Question:
if booking closed column values is equal or more than textbox1 text then the book button in gridview will be disabled for each gridview item whose booking closed time is greater and equal to textbox1 time ..
How to do that ?
M using VS 2008 and vb
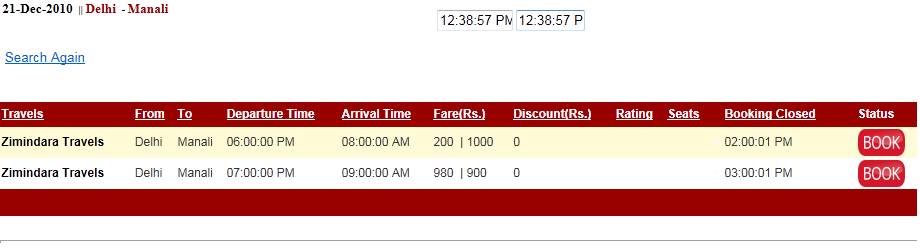
Answer: You should handle this issue in the rowbound event handler of the GridView.
Update #1
'''
protected void books_RowDataBound(object sender, GridViewRowEventArgs e) {
if(e.Row.RowType == DataControlRowType.DataRow) {
//Do this only if the textbox value is ....
Button btn = (( GridView )sender).FindControl("button");
btn.Enabled = false;
}
}
'''
Update #2
'''
Protected Sub books_RowDataBound(sender As Object, e As GridViewRowEventArgs)
If e.Row.RowType = DataControlRowType.DataRow Then
'Do this only if the textbox value is ....
Dim btn As Button = DirectCast(sender, GridView).FindControl("button")
btn.Enabled = False
End If
End Sub
'''